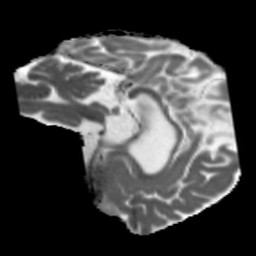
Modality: MD
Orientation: sagittal
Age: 40
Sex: male
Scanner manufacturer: siemens
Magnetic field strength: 3 T
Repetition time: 5.47 s
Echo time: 0.0854 s